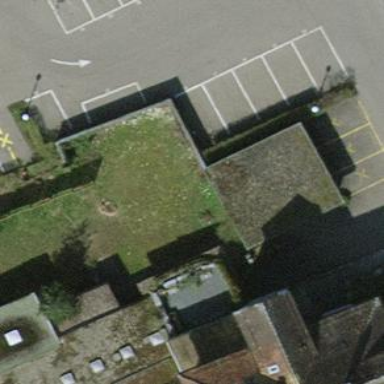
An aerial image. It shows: Group of garages.